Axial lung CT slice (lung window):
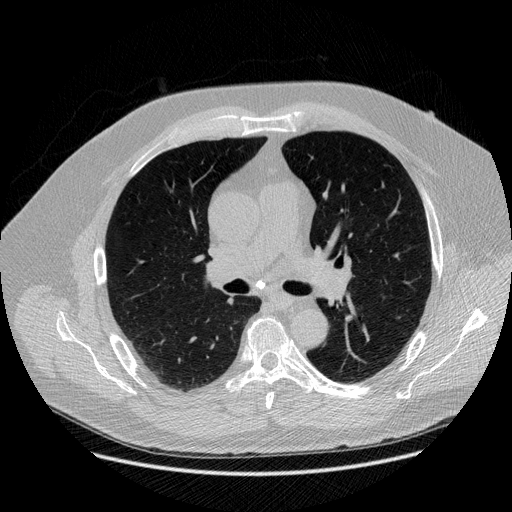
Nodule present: no